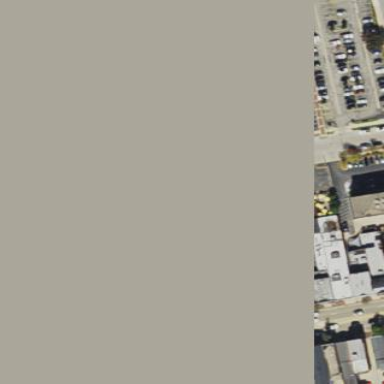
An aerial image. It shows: Retail area.